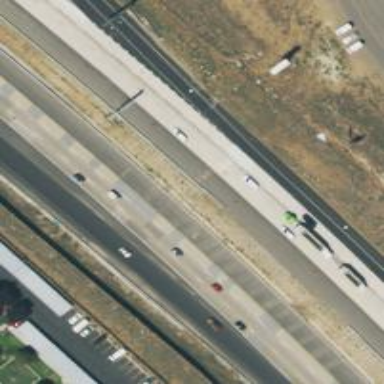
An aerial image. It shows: Motorway junction.